A scalogram (wavelet time-scale view) of one vibration snapshot from a rotating machine is shown. What is the most likely rotor condition (normal, misalignment, unbalance, looseness)?
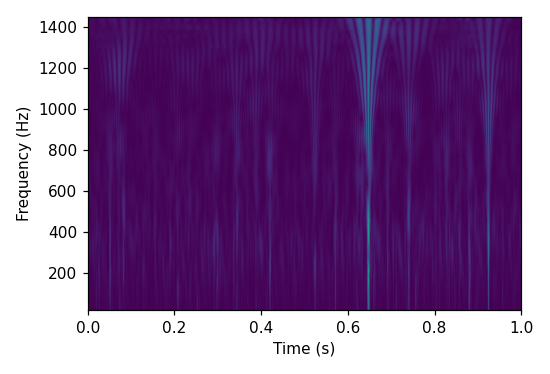
Answer: normal